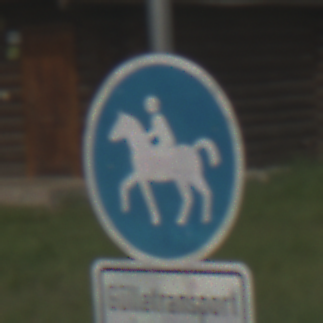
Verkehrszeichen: Reitweg
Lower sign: BesondereFahrzeugeUndTransportgueter12
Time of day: MorningAfternoon
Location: Outdoor (Nature)
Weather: PartlyCloudy
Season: NotSpecified
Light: Natural